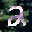
Label: 2